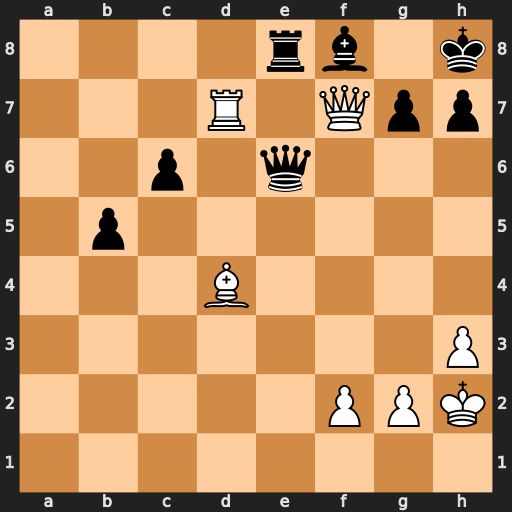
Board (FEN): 4rb1k/3R1Qpp/2p1q3/1p6/3B4/7P/5PPK/8
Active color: w
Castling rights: -
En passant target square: -
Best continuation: Bxg7+ Bxg7 Qxg7#